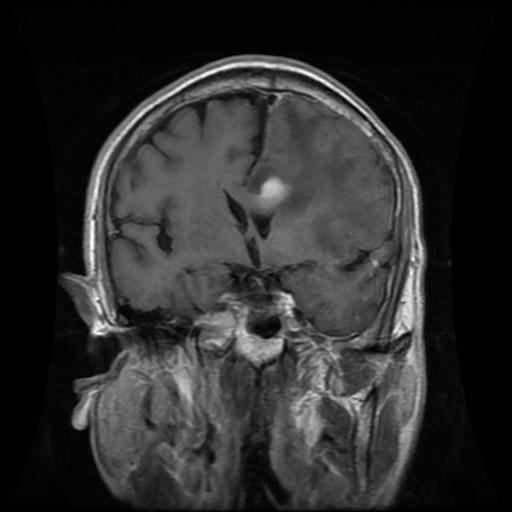
Label: glioma